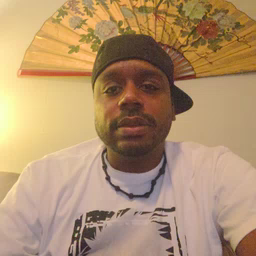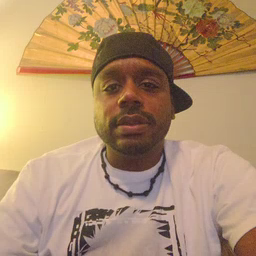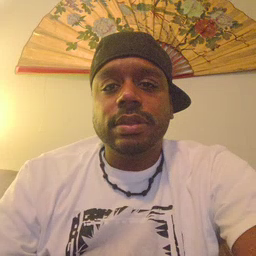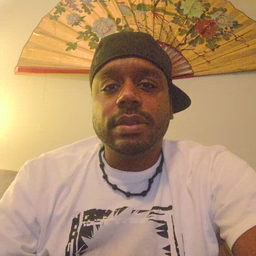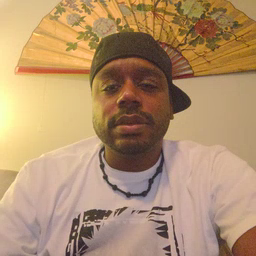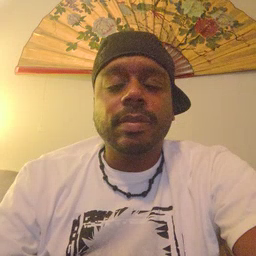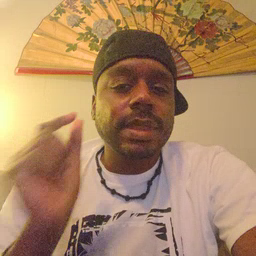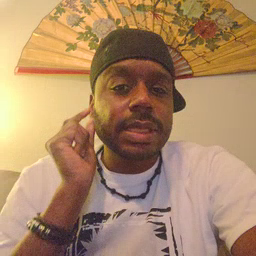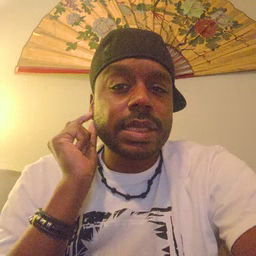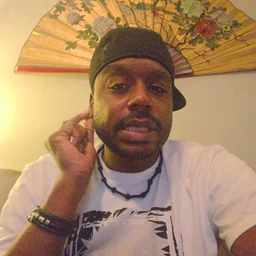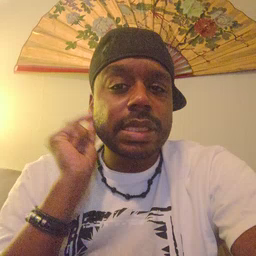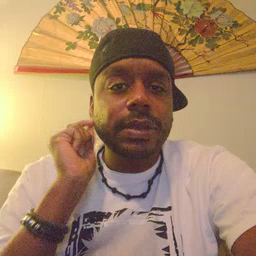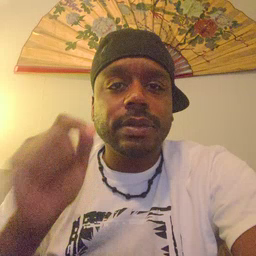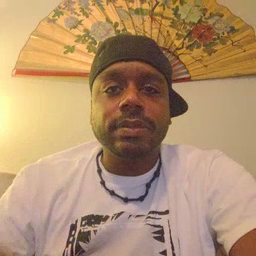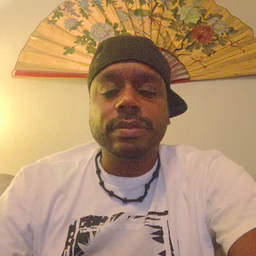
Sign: ear